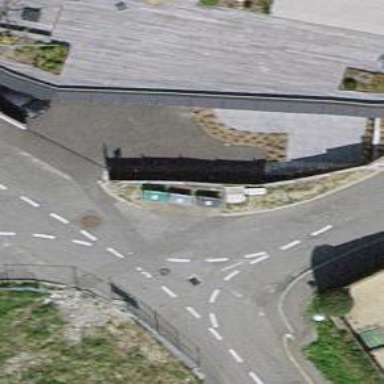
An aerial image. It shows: Bus stop with platform for public transport.